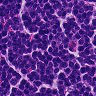
Metastatic tissue present: no